Field crop: maize
Growth stage: 2
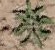
Species: atriplex